Question: this discussion did not solve my problem.
<URL>
I have an array of Person objects in 'MainViewController'.
Want to show the objects in an 'UITableView' in 'AllContactsViewController'.
All works as expected when use the default 'UITableViewCell'.
When I use my custom 'TableCell' I get an error pointing to
that this class is not key value coding-compliant.
This error occurs right after I connect ANY of my three 'outlets' in 'IB' with my 'TableCell' Class.
'TableCell' has three properties: a 'name' & 'email' label + 'imageView'.
Hope you can help.
'''
#import <UIKit/UIKit.h>
@interface TableCell : UITableViewCell
@property (weak, nonatomic) IBOutlet UILabel *nameLabel;
@property (weak, nonatomic) IBOutlet UILabel *emailLabel;
@property (weak, nonatomic) IBOutlet UIImageView *imageView;
@end
'''
'''
#import "TableCell.h"
@implementation TableCell
@synthesize nameLabel, imageView, emailLabel;
'''
'''
- (UITableViewCell *)tableView:(UITableView *)tableView cellForRowAtIndexPath:(NSIndexPath *)indexPath
{
static NSString *cellIdent = @"TableCell";
TableCell *cell = (TableCell *)[tableView dequeueReusableCellWithIdentifier:cellIdent];
if (cell == nil) {
NSArray *array = [[NSBundle mainBundle]loadNibNamed:@"TableCell" owner:self options:nil];
cell = [array objectAtIndex:0];
}
NSString *firstAndLastnameString =
[NSString stringWithFormat:@"%@ %@",
[(NewContact *)[self.allContactsArray objectAtIndex:[indexPath row]] firstName],
[(NewContact *)[self.allContactsArray objectAtIndex:[indexPath row]] lastName]];
cell.nameLabel.text = firstAndLastnameString;
cell.emailLabel.text =
[(NewContact *)[self.allContactsArray objectAtIndex:[indexPath row]] eMail];
cell.imageView.image =
[(NewContact *)[self.allContactsArray objectAtIndex:[indexPath row]] contactPicture];
return cell;
}
'''
UPDATE:
Maybe a screenshot will help from IB.

Added full AllContactsViewController.h
'''
#import <UIKit/UIKit.h>
#import "VCDelegate.h"
#import "TableCell.h"
@interface AllContactsViewController : UIViewController <UITableViewDataSource, UITableViewDelegate>
@property (weak, nonatomic) id <VCDelegate>delegate;
@property (weak, nonatomic) IBOutlet UITableView *allContactsTableView;
@property (strong, nonatomic) NSMutableArray *allContactsArray;
@property (assign) int currentArrayIndexNumber;
- (IBAction)closeBtnTapped:(id)sender;
@end
'''
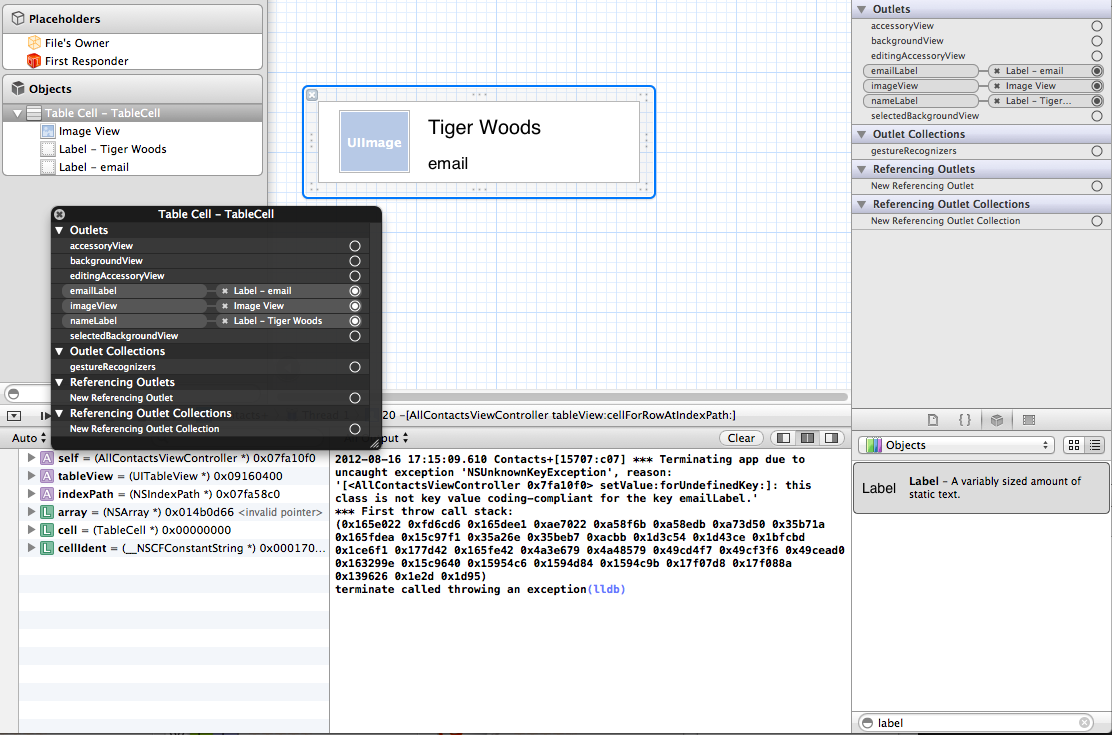
Answer: If you are connecting the outlets from the file's owner, you should do different:
1 - Define the class of the UITableViewCell to your TableCell class:

2 - Connect the outlets